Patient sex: F
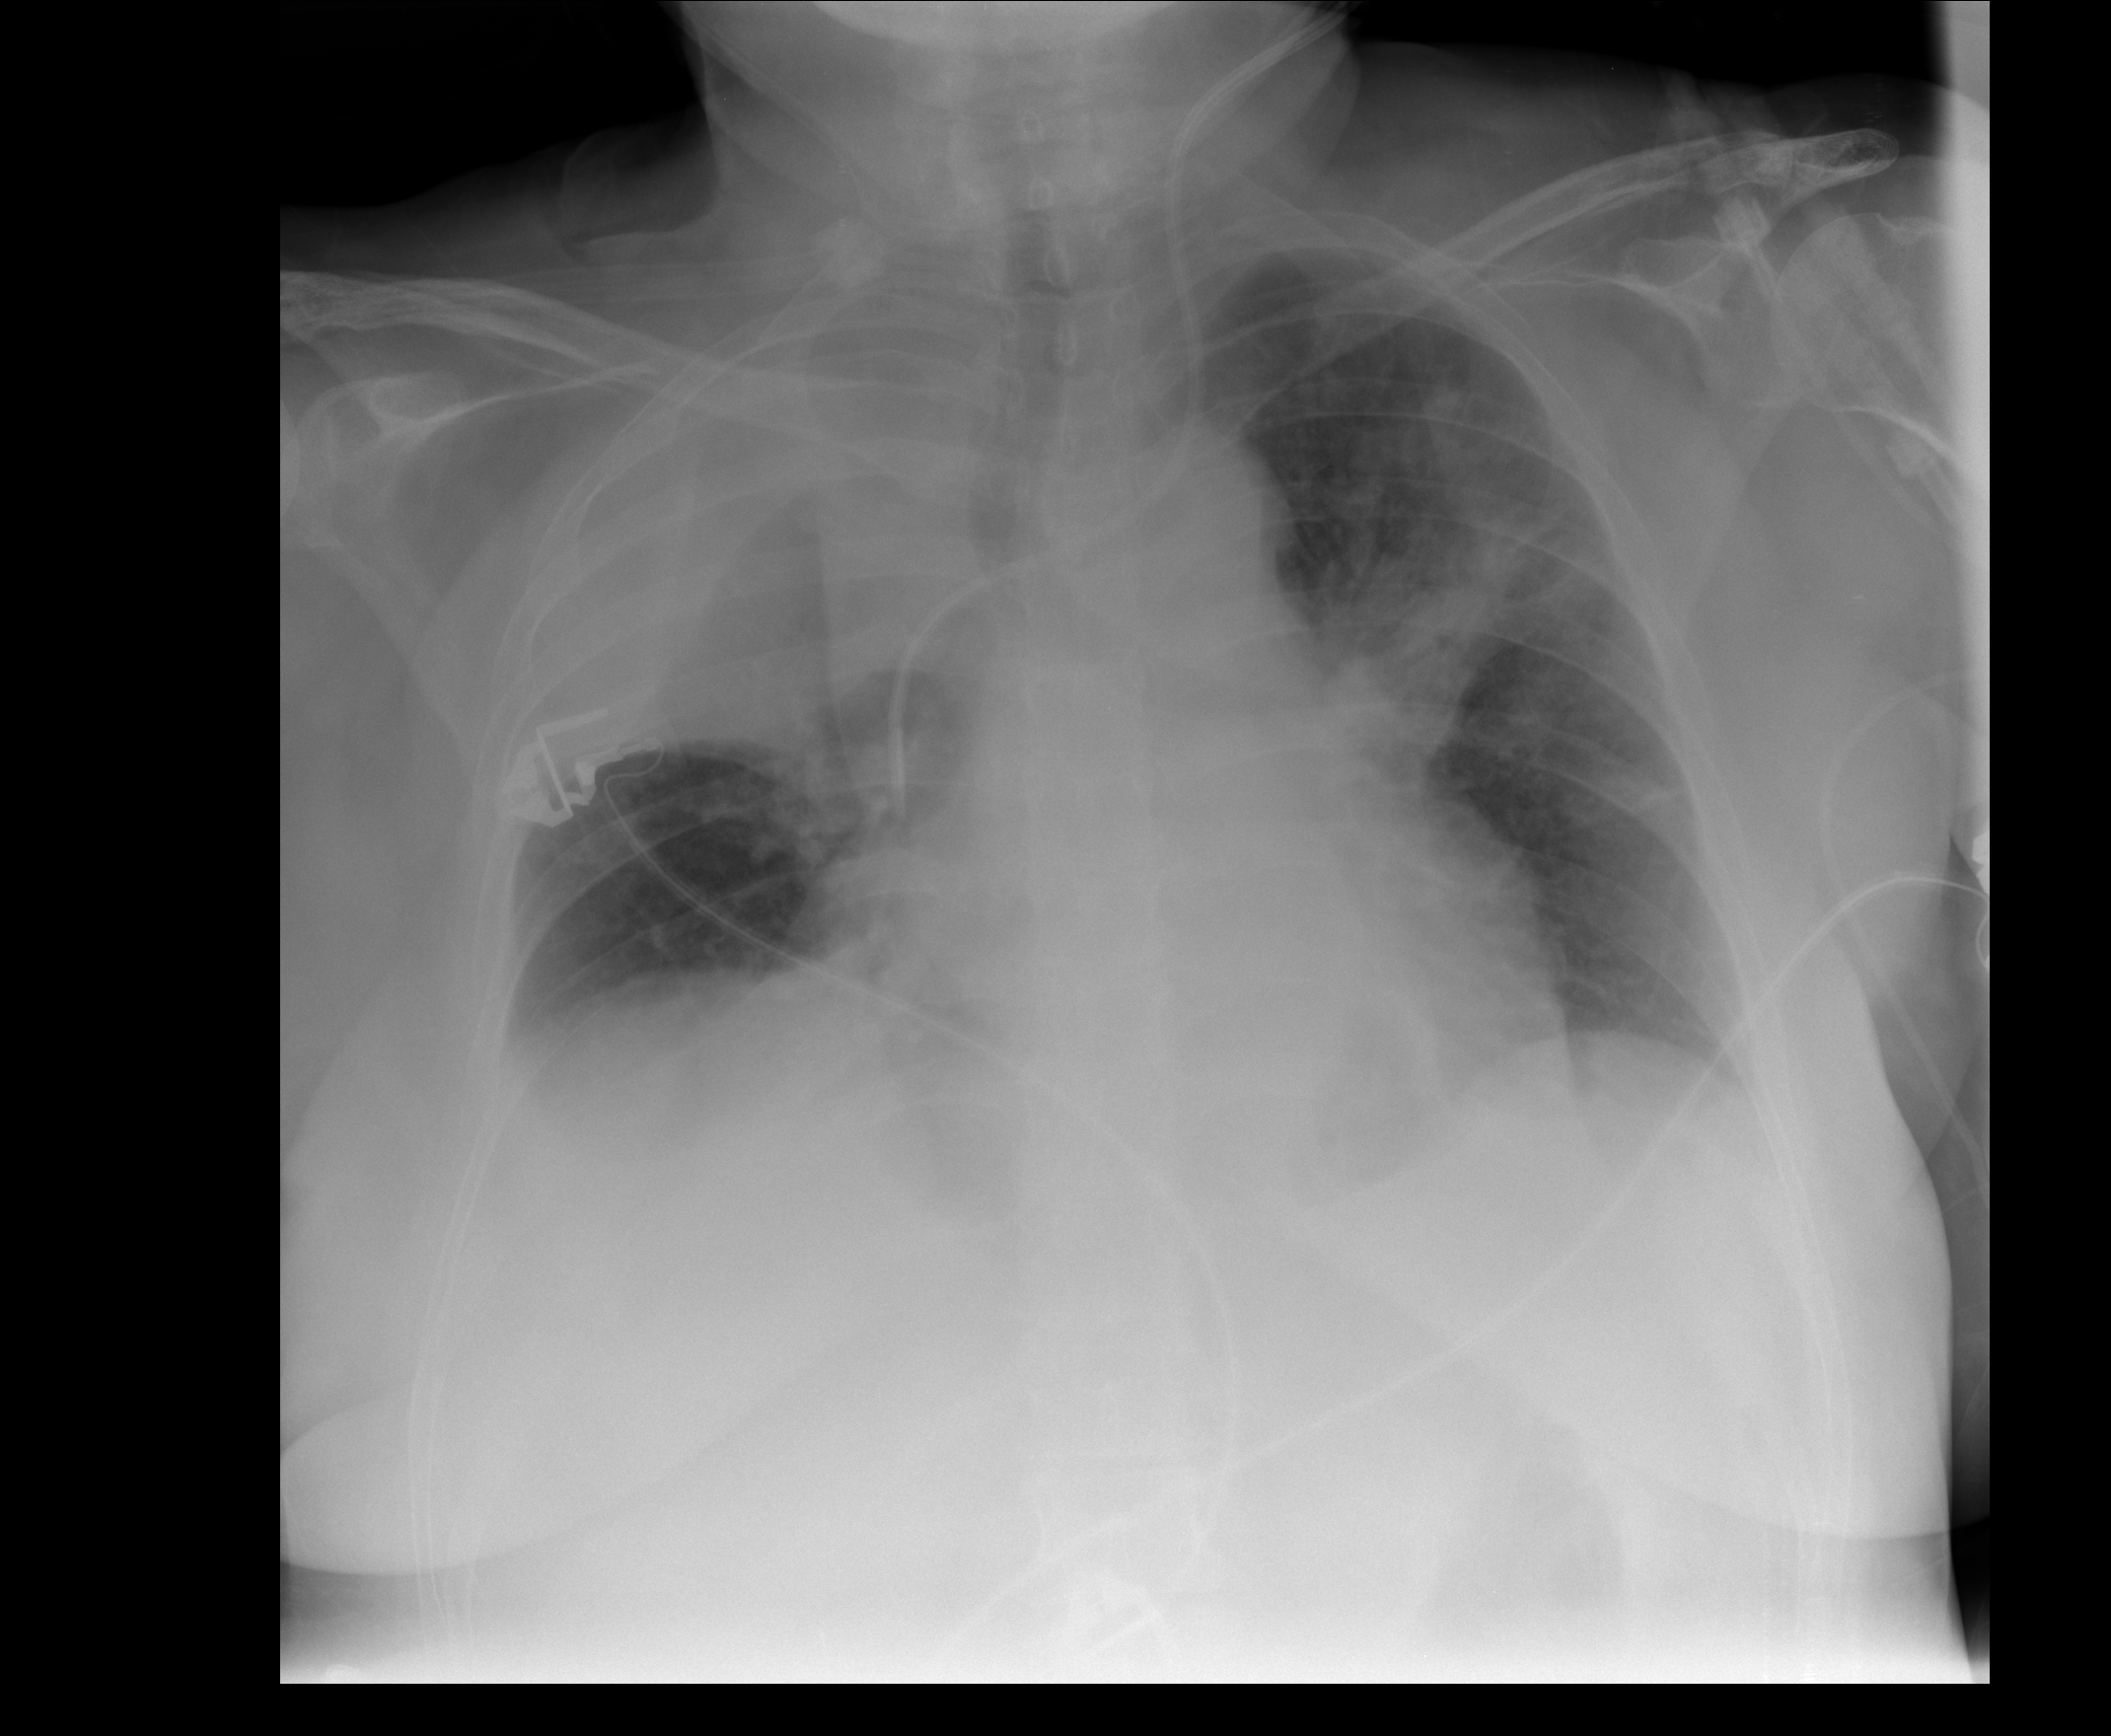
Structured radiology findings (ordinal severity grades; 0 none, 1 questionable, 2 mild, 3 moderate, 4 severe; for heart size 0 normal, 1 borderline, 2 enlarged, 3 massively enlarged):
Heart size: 2
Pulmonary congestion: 0
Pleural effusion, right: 3
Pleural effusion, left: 0
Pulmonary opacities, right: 2
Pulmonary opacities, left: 3
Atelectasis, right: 3
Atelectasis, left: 3